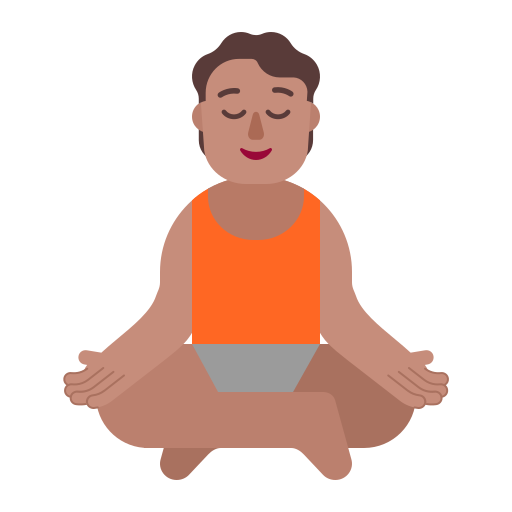
person in lotus position flat